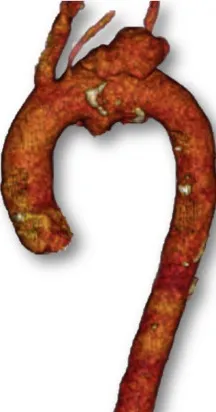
Preoperative computed tomography angiography (CTA) showing rapid growth of the syphilitic aortic arch aneurysm 55 days after the first visit to the outpatient's clinic (A, B, C) and the urgent setting. Sagittal.
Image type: radiology (ct)